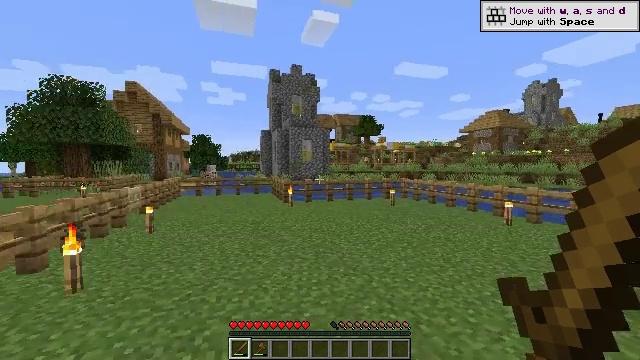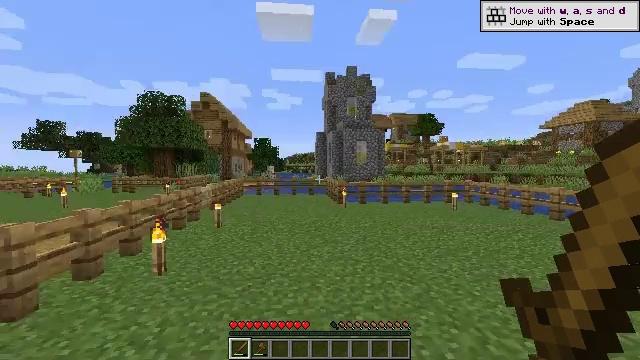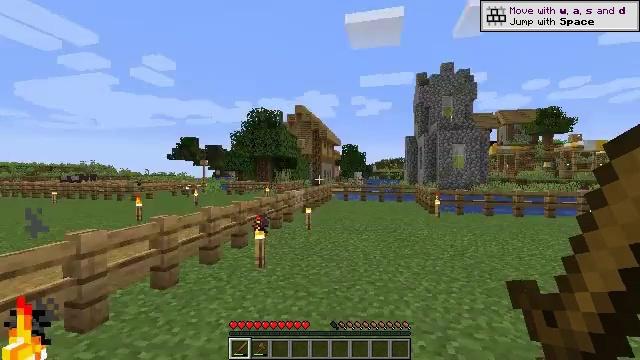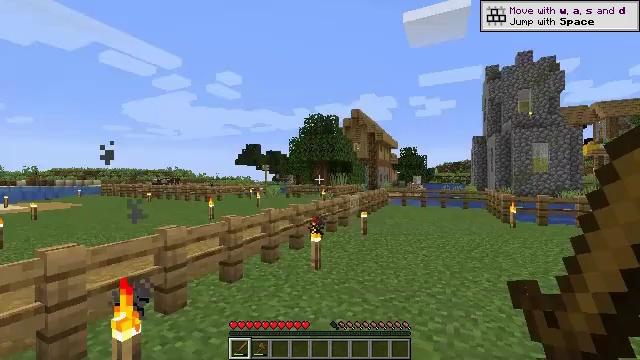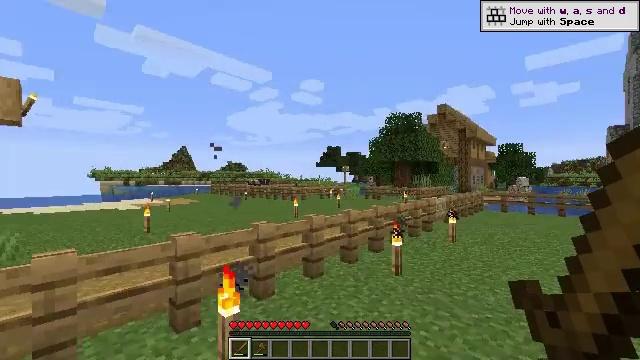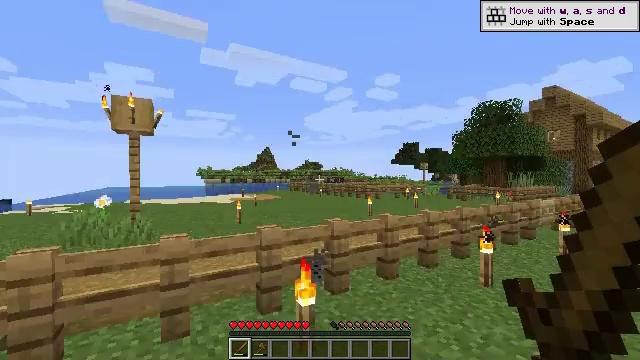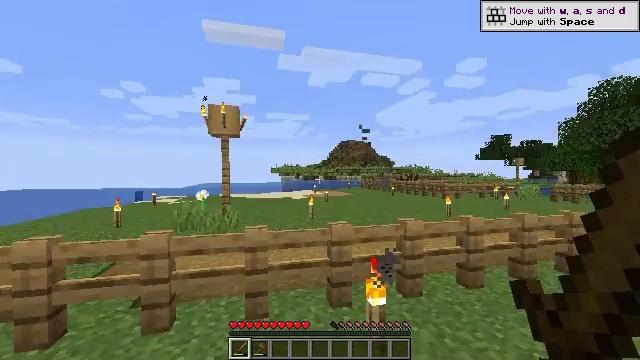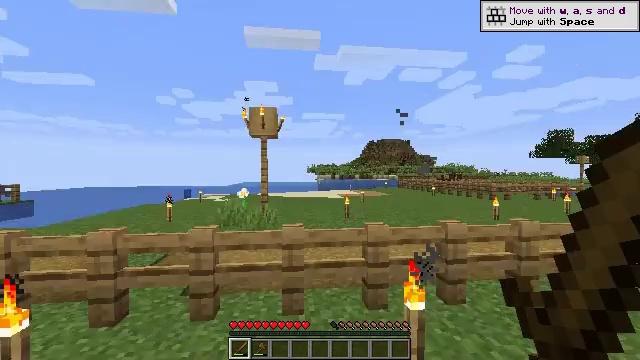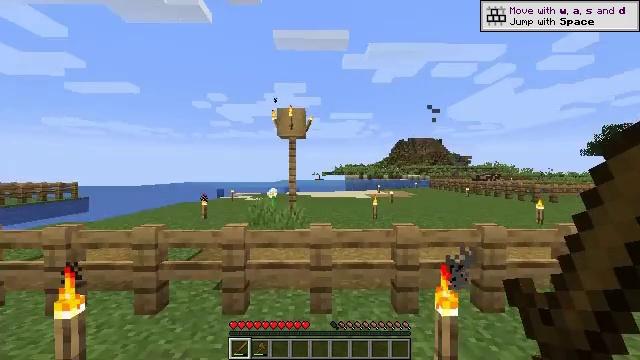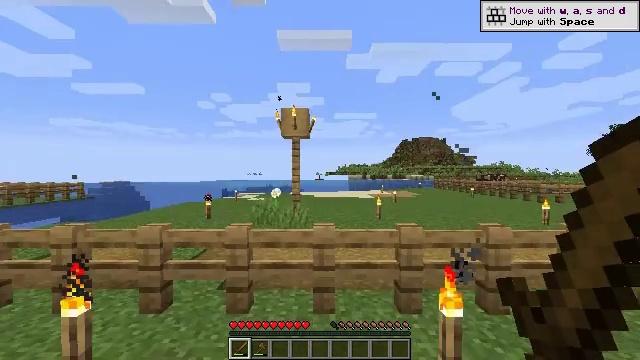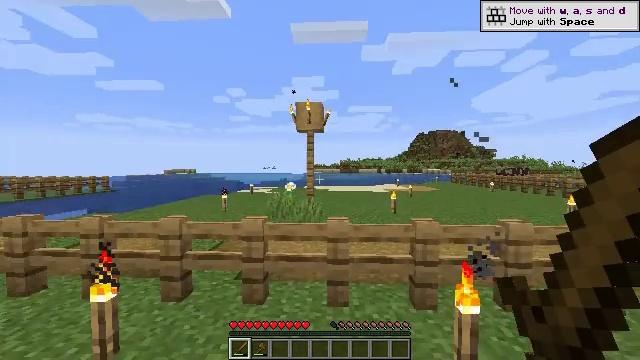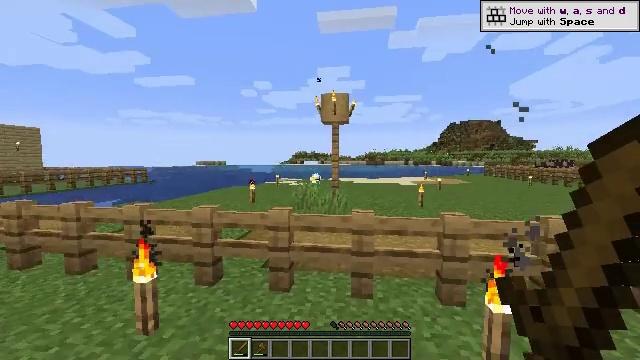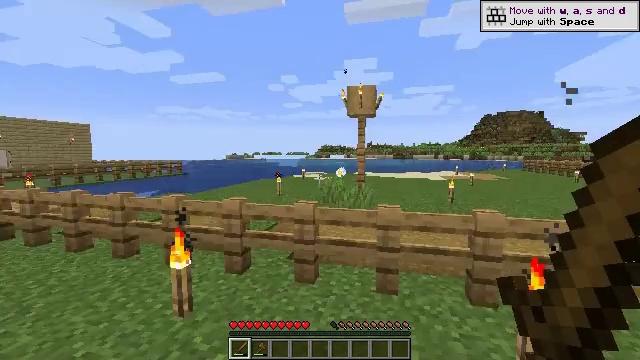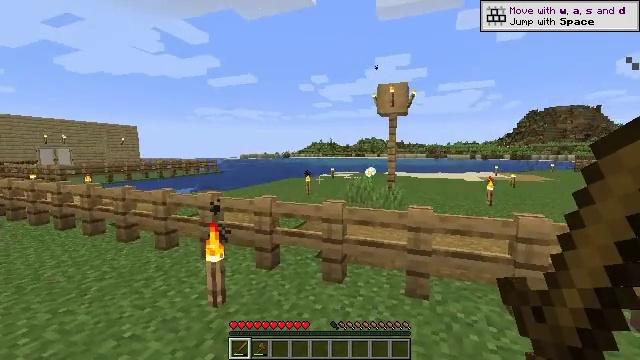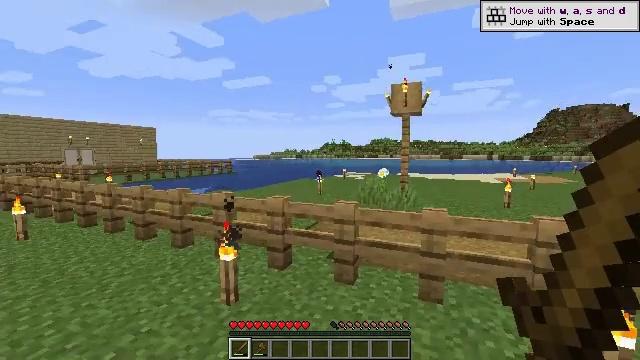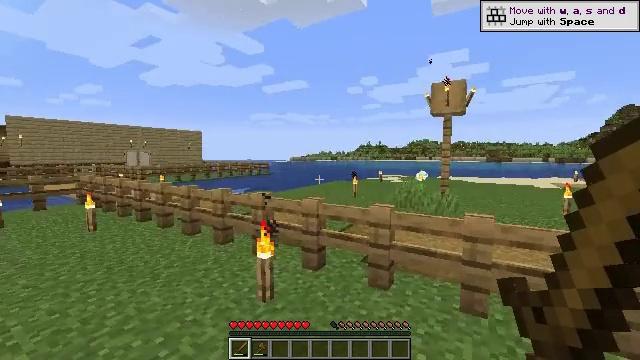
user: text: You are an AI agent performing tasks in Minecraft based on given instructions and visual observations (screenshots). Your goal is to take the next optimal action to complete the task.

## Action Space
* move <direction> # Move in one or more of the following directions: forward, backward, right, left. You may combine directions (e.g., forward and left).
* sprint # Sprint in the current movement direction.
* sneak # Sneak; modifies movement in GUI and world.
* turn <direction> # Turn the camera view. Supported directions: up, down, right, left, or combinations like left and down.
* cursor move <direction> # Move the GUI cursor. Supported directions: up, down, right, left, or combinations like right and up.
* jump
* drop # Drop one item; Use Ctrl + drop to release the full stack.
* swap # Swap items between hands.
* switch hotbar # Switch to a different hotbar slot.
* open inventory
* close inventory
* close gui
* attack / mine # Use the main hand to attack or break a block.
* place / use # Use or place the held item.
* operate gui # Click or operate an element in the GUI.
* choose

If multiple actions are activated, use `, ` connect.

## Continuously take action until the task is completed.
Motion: motion action
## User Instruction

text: Break the hay block to collect it.
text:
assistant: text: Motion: turn left
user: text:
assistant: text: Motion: turn left and up
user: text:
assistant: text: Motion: turn left
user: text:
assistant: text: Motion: turn left
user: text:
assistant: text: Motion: turn left
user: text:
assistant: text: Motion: turn left
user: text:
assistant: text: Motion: turn left
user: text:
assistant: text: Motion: turn left
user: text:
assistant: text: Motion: no_op
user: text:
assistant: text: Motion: turn left and down
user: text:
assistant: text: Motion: turn left and down
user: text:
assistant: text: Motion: turn left and down
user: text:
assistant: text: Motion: turn left
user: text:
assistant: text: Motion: turn left
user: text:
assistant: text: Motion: turn left
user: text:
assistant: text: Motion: turn left
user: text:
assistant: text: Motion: turn left
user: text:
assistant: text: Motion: turn left
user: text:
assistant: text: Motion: turn left
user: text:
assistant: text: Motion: turn left
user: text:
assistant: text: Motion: no_op
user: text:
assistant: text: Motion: no_op
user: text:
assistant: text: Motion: no_op
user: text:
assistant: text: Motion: no_op
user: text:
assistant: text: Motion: no_op
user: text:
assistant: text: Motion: no_op
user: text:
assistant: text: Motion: no_op
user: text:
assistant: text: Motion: turn right and up
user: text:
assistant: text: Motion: turn right and up
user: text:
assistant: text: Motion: no_op